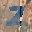
Label: 2